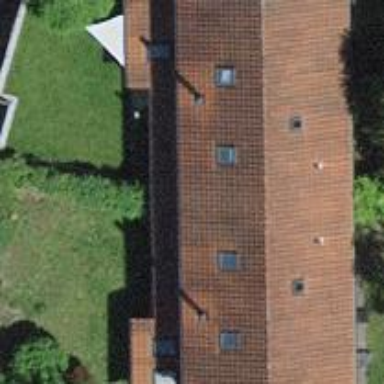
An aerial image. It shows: Garages with flat grass roof.